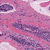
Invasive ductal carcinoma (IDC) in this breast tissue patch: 0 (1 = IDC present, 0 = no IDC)